Question: Here is the link <URL> that I used to first, but could not solve the problem.
I have 3 tables:
1. Bookings
2. Travelers
3. BookingsTravelers
When I save the data in the bookings table I get the error metioned above, see below image:

The models associations look like this:
'''
public function initialize(array $config)
{
parent::initialize($config);
$this->table('bookings_travelers');
$this->displayField('name');
$this->primaryKey('bPassID');
$this->belongsTo('Bookings', [
'foreignKey' => 'booking_id',
'joinType' => 'INNER'
]);
$this->belongsTo('Travelers', [
'foreignKey' => 'traveler_id',
'joinType' => 'INNER'
]);
}
public function initialize(array $config)
{
parent::initialize($config);
$this->table('bookings');
$this->displayField('idbooking');
$this->primaryKey('idbooking');
$this->belongsTo('Users', [
'foreignKey' => 'user_id',
'joinType' => 'INNER'
]);
$this->belongsToMany('Travelers', [
'joinTable' => 'bookings_travelers',
]);
}
public function initialize(array $config)
{
parent::initialize($config);
$this->table('travelers');
$this->displayField('name');
$this->primaryKey('travelers_id');
$this->belongsToMany('Bookings', [
'joinTable' => 'bookings_travelers',
]);
}
'''
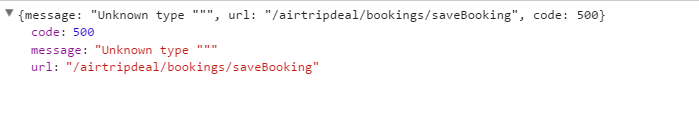
Answer: Basically I had to rename the 'idbooking' to 'id' only after changing the database column name, and it worked. My bad, a silly mistake.